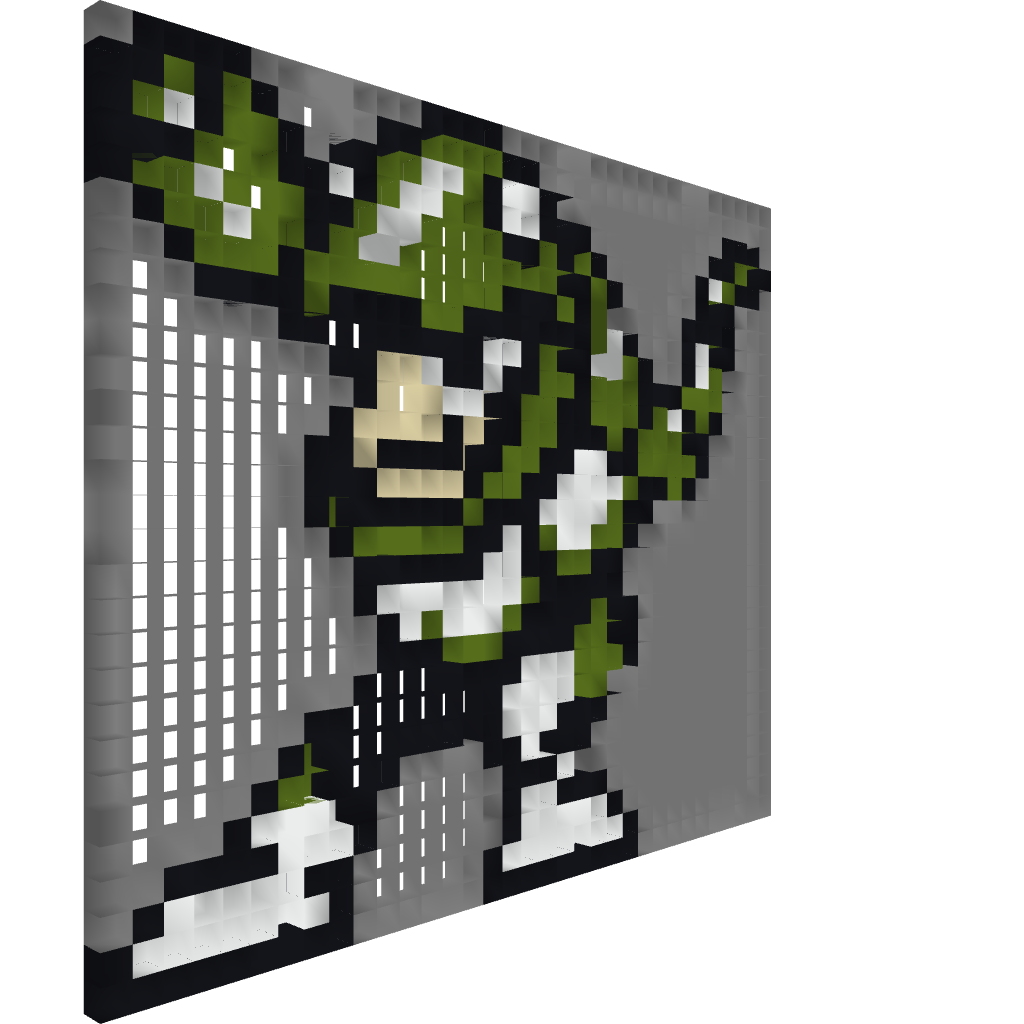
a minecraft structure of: Snake Man